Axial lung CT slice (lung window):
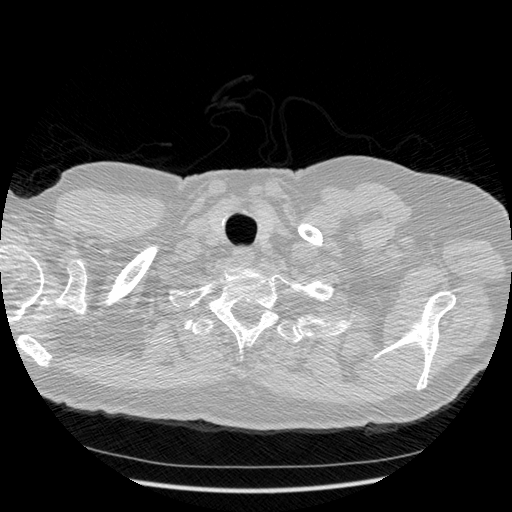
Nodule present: no